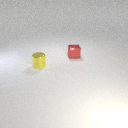
small red metal cube behind small yellow metal cylinder